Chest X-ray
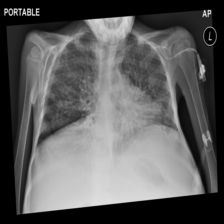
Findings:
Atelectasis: negative
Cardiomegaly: negative
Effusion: positive
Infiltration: negative
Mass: negative
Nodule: negative
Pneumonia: negative
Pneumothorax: negative
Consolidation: negative
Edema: positive
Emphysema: negative
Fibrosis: negative
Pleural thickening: negative
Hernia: negative